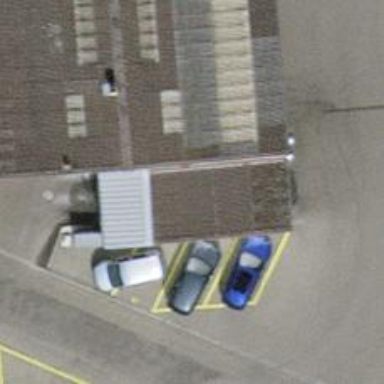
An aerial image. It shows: Car wash facility.